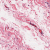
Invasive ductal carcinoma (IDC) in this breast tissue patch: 0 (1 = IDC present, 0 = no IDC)